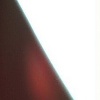
Label: sunburn